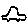
Label: car